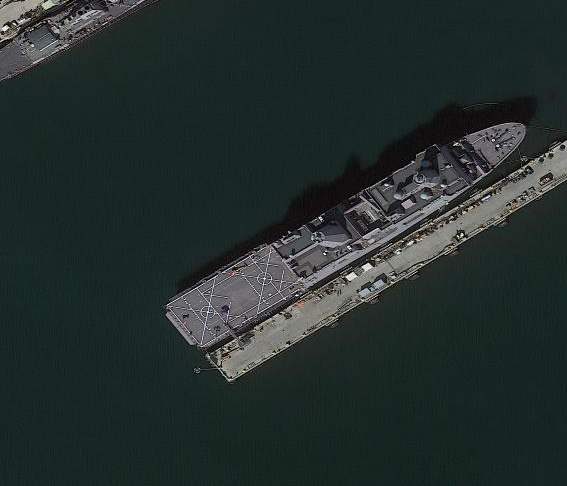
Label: combat